Interaction volume radius: 5 \u00c5
Interaction volume height: 15 \u00c5
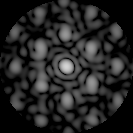
Disorder parameter: 0.5081